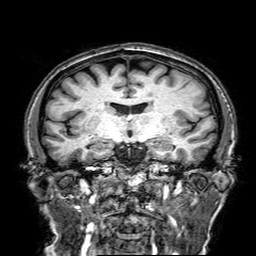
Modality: T1w
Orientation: sagittal
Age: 64
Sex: female
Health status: healthy
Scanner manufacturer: philips
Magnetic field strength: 3 T